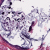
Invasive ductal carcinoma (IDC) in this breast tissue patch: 0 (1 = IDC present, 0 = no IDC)